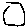
Label: hexagon